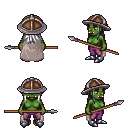
a pixel art fantasy rpg character, female body template, orc, green skin, gray cape, magenta pants, white unkempt hairstyle, chain helm, metal boots, spear, four views (front, back, left, right), 2x2 character sprite sheet, small pixel art, hard edges, no anti-aliasing